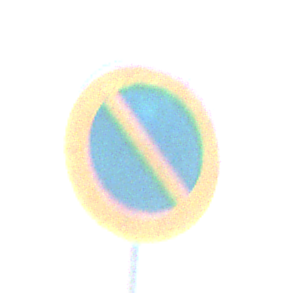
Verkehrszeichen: EingeschraenktesHalteverbot
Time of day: SunriseSunset
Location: Outdoor (Beach)
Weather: Clear
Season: NotSpecified
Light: Natural